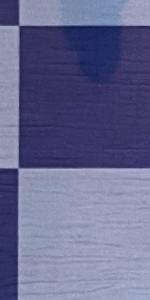
Label: Empty